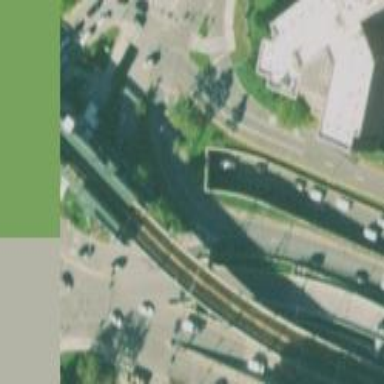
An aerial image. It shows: Light rail platform situated at railway platform designated for public transport.